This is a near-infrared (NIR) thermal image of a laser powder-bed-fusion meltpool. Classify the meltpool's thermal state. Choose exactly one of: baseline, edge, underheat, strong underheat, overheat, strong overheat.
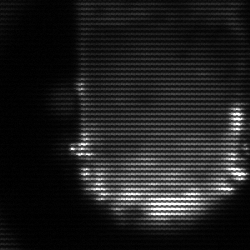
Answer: baseline